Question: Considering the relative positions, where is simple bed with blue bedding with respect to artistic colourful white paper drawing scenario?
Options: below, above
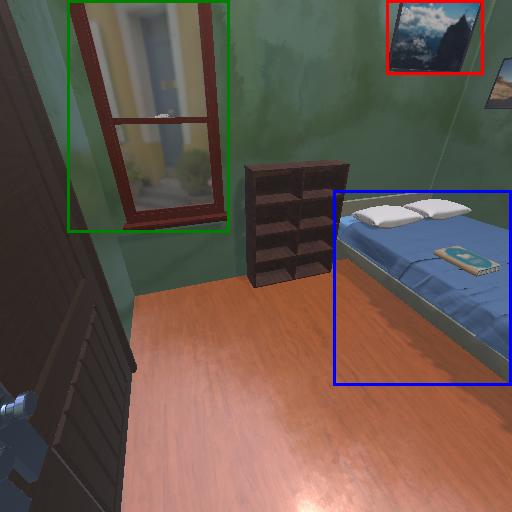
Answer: below